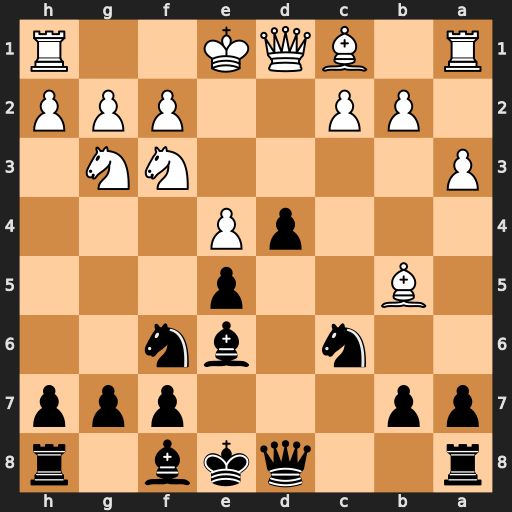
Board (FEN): r2qkb1r/pp3ppp/2n1bn2/1B2p3/3pP3/P4NN1/1PP2PPP/R1BQK2R
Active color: b
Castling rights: KQkq
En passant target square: -
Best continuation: Qa5+ c3 Qxb5